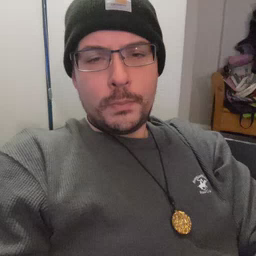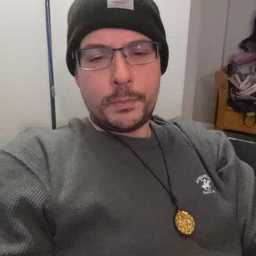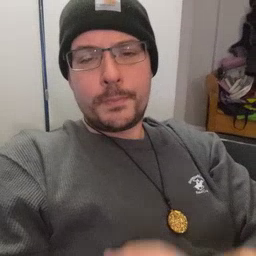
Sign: many